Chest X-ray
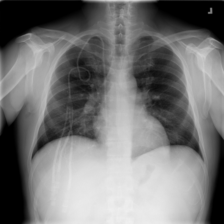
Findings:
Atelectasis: negative
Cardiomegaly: negative
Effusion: negative
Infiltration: negative
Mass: negative
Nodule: negative
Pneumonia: negative
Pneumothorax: negative
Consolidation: negative
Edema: negative
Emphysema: negative
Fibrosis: negative
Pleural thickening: negative
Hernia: negative